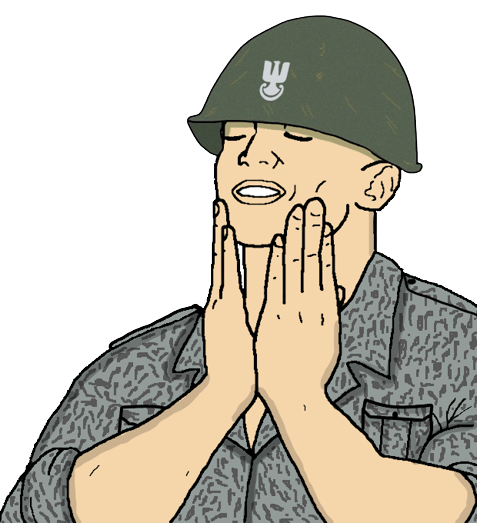
Label: 5_Feels_Good